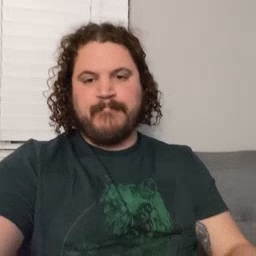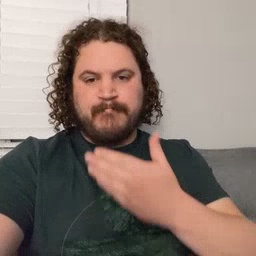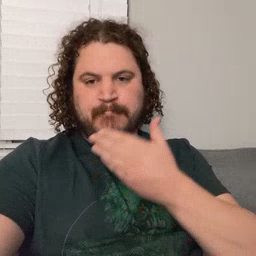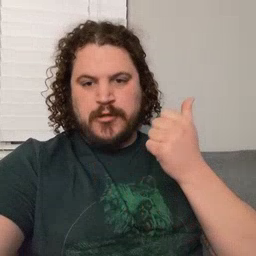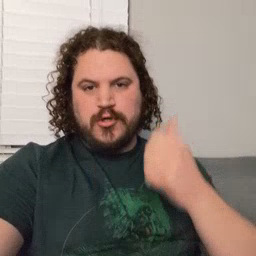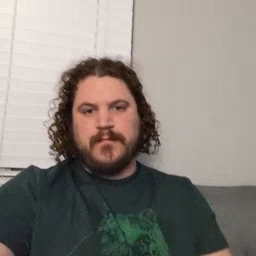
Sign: better